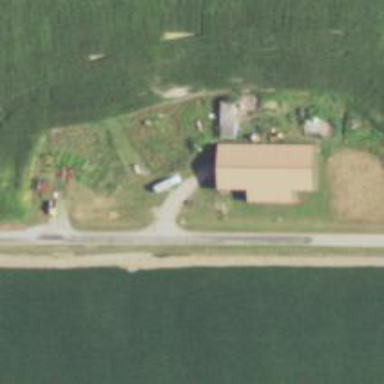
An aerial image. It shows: Driveway.